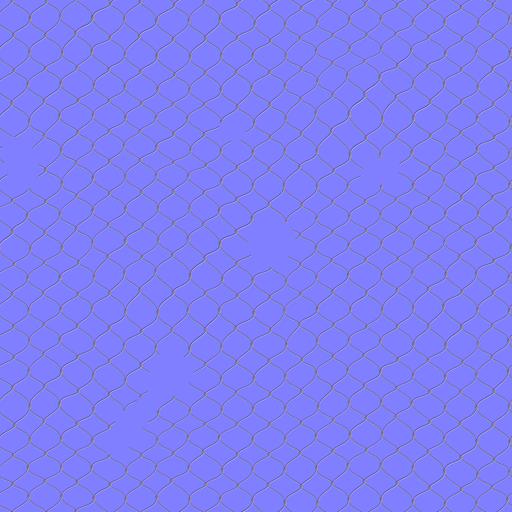
fence mesh wire wiremesh